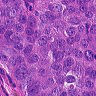
Metastatic tissue present: yes